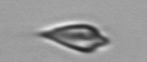
Label: Oxytoxum